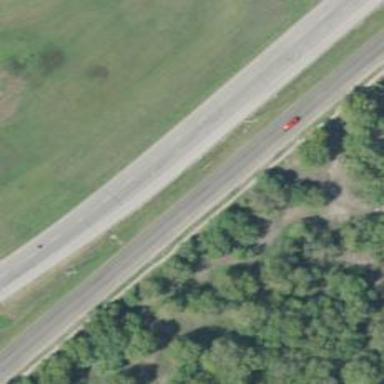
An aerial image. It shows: Secondary road with asphalt surface and frontage road.